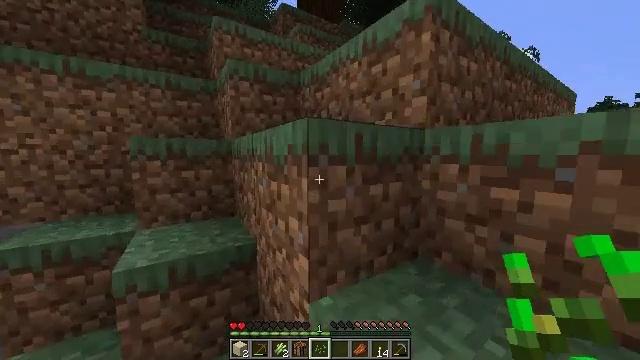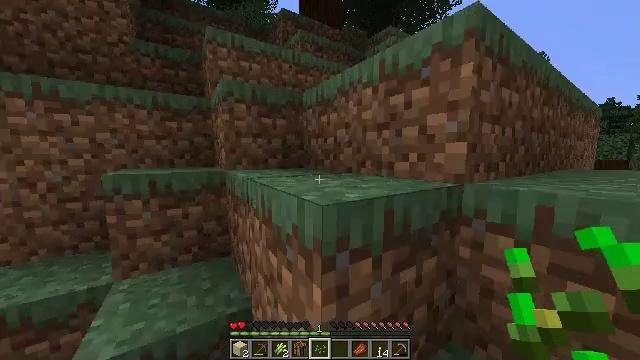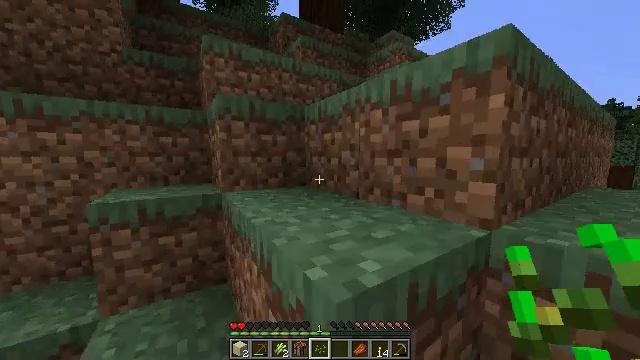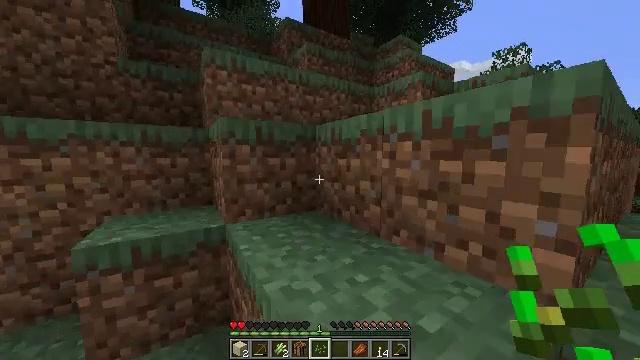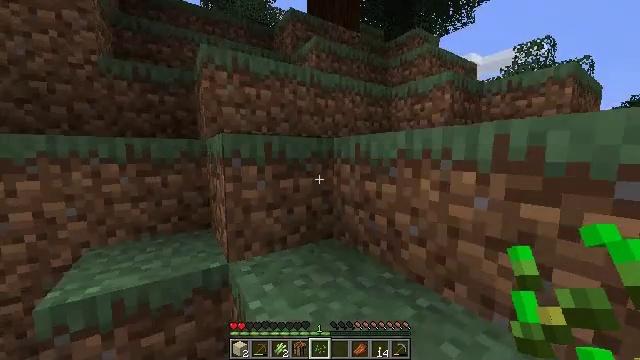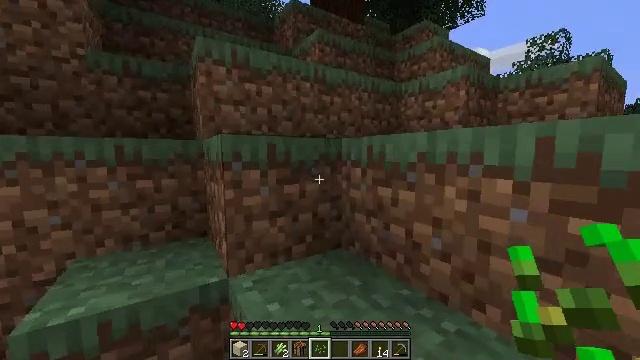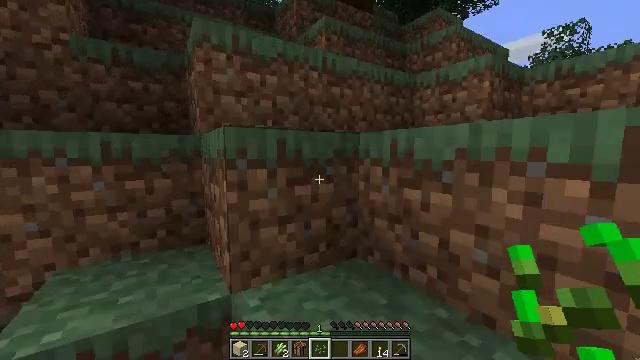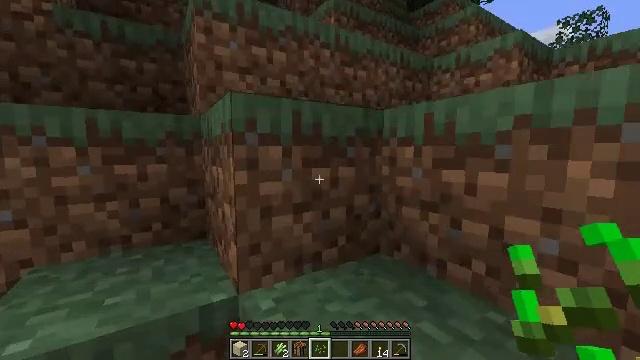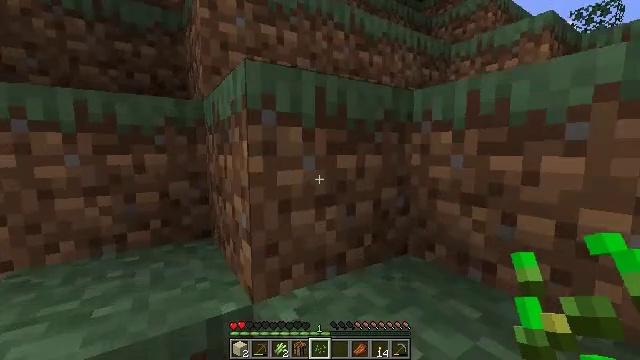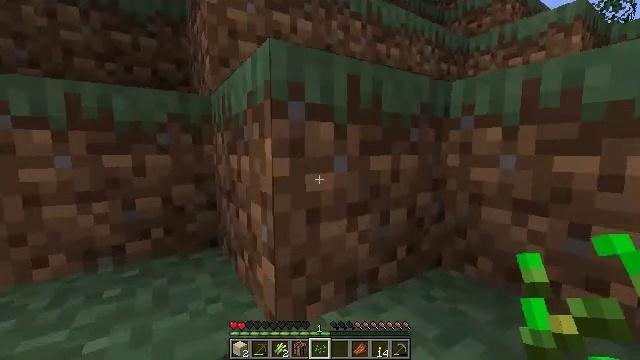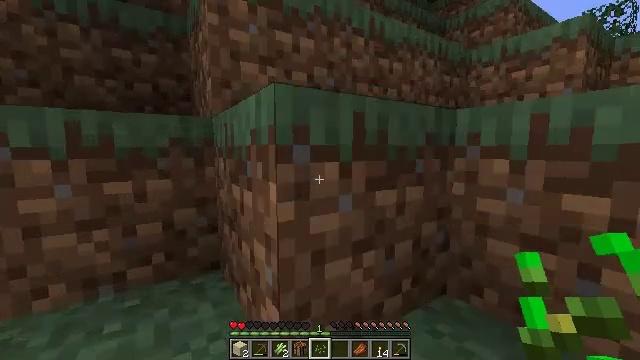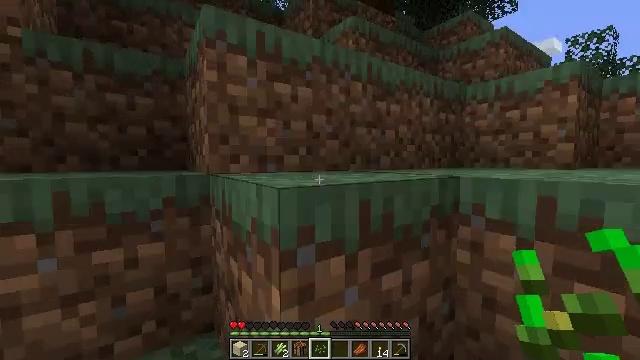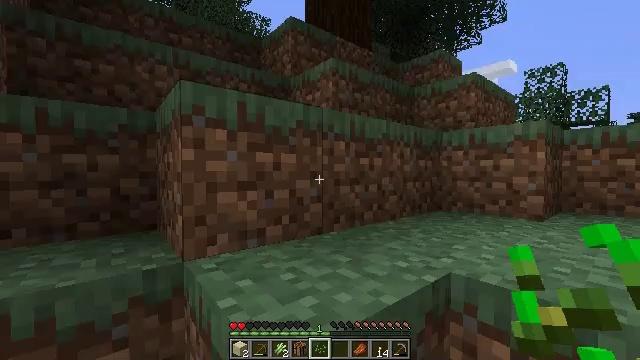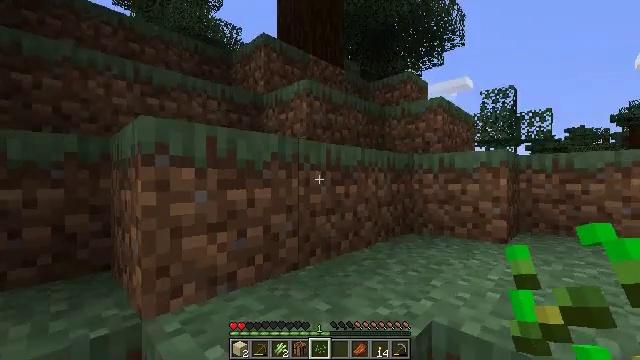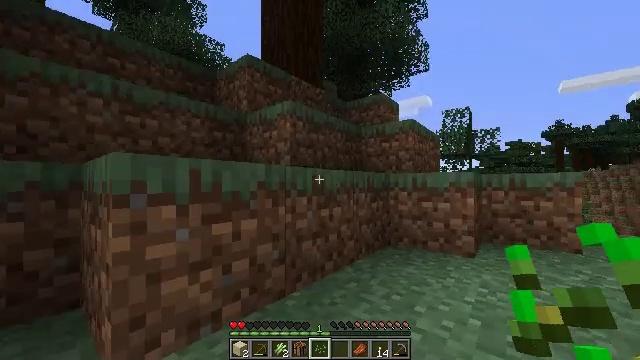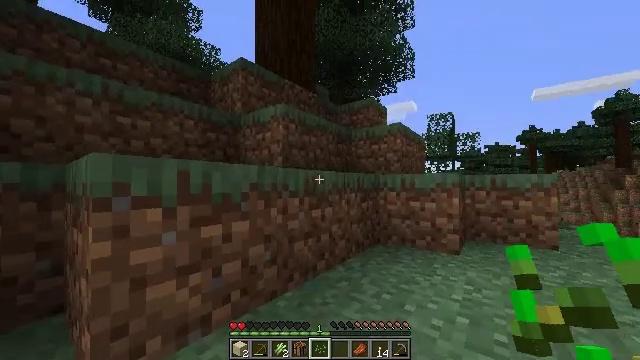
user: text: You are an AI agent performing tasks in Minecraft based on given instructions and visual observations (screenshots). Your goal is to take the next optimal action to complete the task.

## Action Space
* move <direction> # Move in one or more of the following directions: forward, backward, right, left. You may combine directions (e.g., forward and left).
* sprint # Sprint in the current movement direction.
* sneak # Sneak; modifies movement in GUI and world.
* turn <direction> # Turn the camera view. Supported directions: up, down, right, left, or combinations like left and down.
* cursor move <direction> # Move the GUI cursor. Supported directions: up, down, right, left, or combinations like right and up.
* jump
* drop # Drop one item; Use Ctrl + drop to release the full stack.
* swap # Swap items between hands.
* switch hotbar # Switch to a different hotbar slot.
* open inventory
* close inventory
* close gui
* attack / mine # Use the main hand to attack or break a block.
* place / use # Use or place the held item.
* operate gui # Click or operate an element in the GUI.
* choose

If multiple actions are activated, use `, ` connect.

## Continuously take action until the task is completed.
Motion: motion action
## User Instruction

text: Kill aquatic mobs.
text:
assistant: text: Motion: move forward, sprint, jump
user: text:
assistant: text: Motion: move forward, sprint, jump
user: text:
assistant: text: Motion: move forward and move right, sprint, jump
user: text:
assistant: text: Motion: move forward and move right, sprint, jump
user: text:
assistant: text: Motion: move forward and move right, sprint, jump
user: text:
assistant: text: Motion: move forward and move right, sprint, jump
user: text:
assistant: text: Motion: move forward and move right, sprint, jump
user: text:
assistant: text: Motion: move forward and move right, sprint, jump
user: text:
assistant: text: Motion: move forward and move right, sprint, jump
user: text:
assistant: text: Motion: move forward and move right, sprint, jump
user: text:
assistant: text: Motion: move forward, sprint, turn right and up, jump
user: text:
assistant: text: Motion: move forward, sprint, turn right and up, jump
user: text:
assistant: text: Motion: move forward, sprint, turn right and up, jump
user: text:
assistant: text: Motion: move forward, sprint, turn right and up, jump
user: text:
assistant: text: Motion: move forward, sprint, turn right, jump
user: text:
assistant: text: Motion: move forward, sprint, jump
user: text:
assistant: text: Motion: move forward, sprint, turn right, jump
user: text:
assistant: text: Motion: move forward, sprint, turn right, jump
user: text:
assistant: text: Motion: move forward, sprint, jump
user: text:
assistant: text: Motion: move forward, sprint, jump
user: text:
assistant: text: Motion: move forward, sprint, jump
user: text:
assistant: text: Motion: move forward, sprint, turn left, jump
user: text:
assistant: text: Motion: move forward, sprint, turn left and down, jump
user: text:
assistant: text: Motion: move forward, sprint, turn left and down, jump
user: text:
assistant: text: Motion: move forward, sprint, turn left and down, jump
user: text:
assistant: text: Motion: move forward, sprint, turn left, jump
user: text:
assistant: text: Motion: move forward, sprint, turn left, jump
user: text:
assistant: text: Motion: move forward, sprint, jump
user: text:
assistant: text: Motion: move forward, sprint, turn left, jump
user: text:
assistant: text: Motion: move forward, sprint, turn left and up, jump